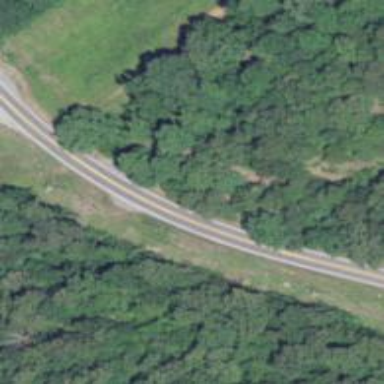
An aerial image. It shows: Tertiary road.